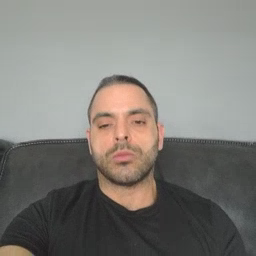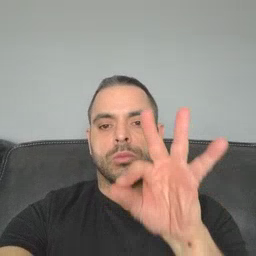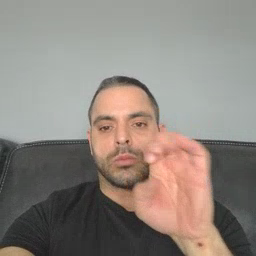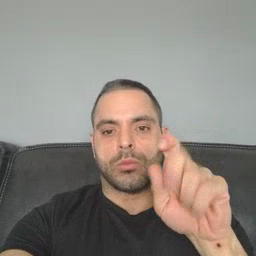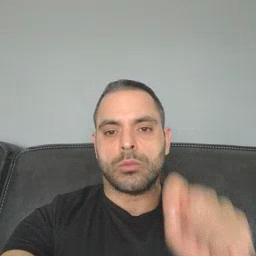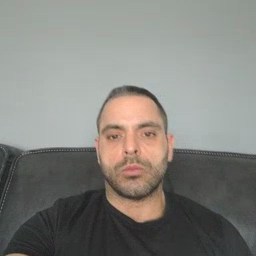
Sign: feet